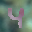
Label: 4